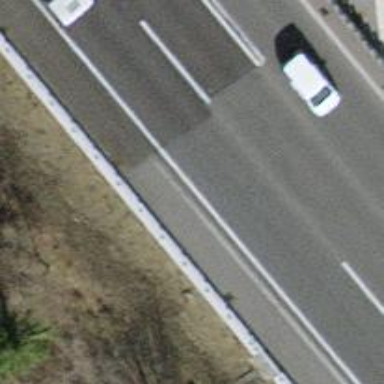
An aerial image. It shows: Asphalt motorway.